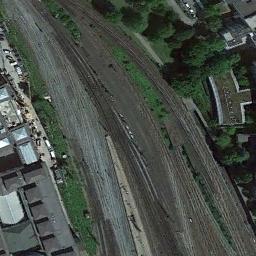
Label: railway